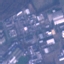
Land use / land cover class: Industrial